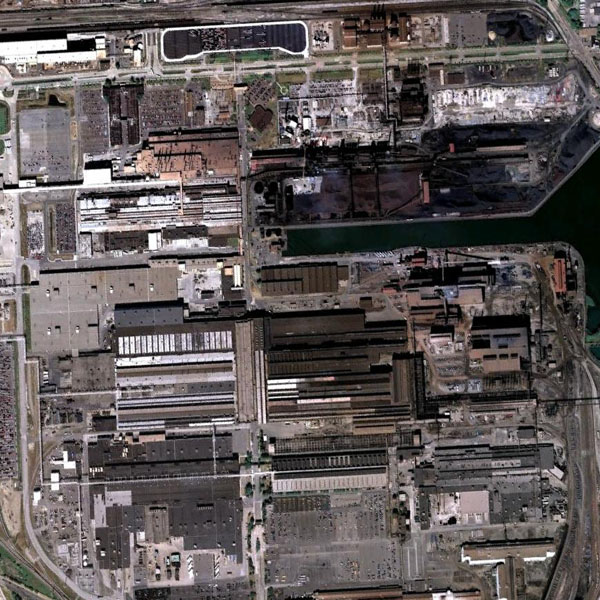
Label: Industrial